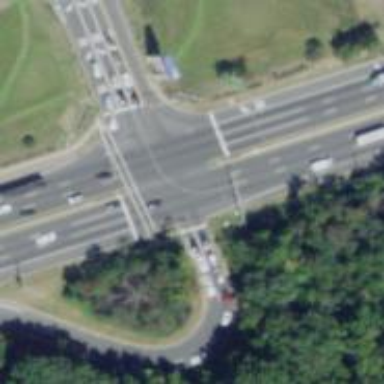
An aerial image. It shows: Crossing on the road with line markings.